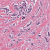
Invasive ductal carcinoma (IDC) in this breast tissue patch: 1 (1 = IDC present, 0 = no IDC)